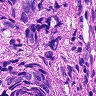
Metastatic tissue present: yes